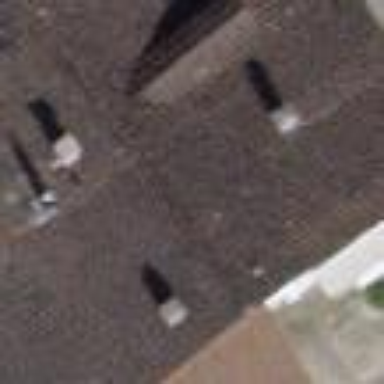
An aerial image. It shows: Terrace building with gabled roof.